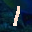
Label: 1